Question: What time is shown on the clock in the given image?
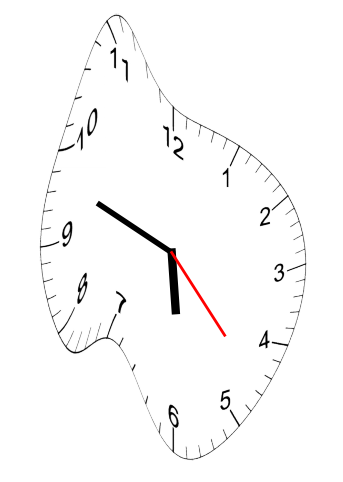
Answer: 05:48:23